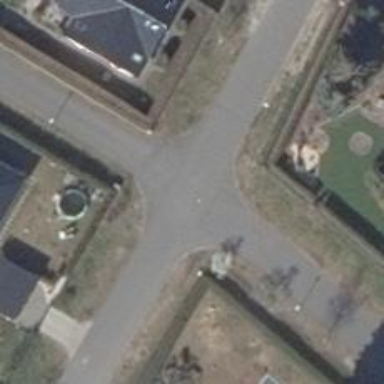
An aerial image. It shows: Asphalt road in residential area.